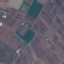
Land use / land cover: PermanentCrop